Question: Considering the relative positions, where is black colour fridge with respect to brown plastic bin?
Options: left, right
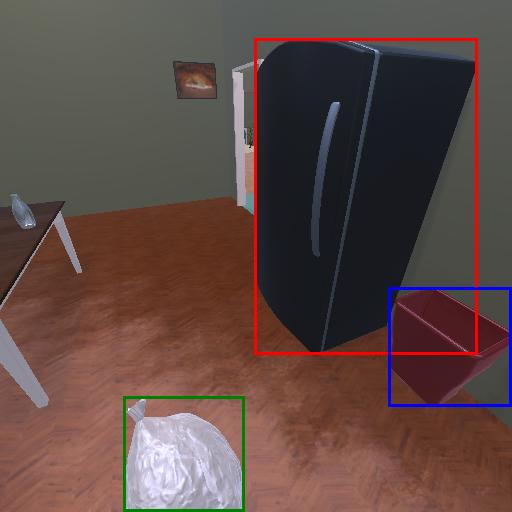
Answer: left